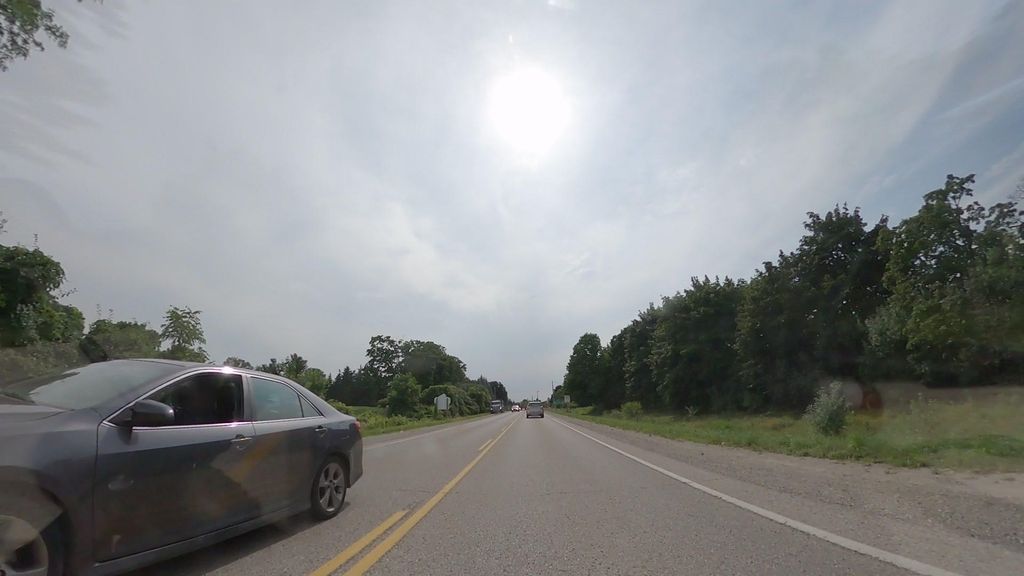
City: kitchener-waterloo